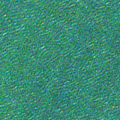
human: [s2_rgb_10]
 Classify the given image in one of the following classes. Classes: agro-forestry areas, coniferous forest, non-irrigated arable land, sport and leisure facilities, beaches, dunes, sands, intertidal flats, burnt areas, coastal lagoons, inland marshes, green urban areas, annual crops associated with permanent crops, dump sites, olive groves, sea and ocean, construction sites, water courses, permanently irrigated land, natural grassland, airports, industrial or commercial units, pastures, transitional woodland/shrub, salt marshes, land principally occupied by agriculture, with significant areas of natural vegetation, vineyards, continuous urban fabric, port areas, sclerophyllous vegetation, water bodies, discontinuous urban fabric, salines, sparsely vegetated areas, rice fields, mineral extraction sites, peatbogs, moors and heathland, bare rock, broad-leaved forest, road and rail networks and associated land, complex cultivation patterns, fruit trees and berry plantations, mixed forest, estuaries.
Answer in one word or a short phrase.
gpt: sea and ocean